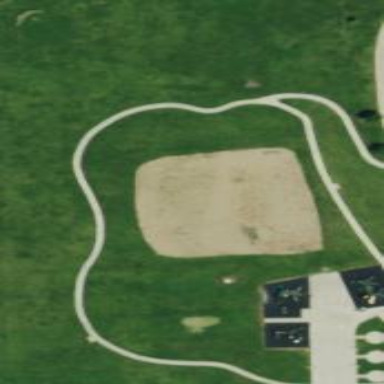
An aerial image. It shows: Sand soccer pitch for leisure and sports activities.